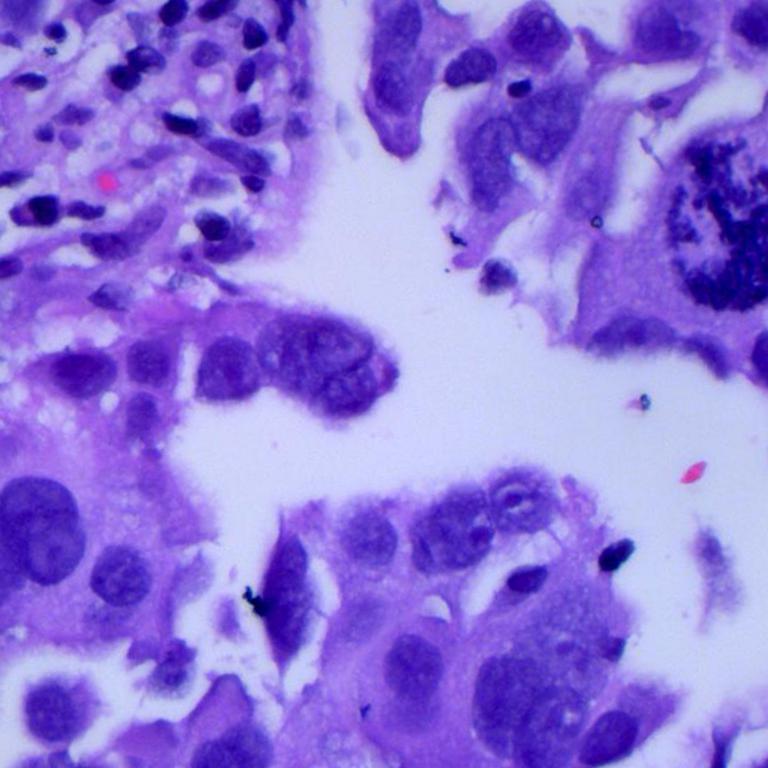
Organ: lung
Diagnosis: adenocarcinomas